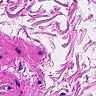
Metastatic tissue present: no